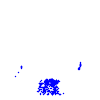
Particle: electron